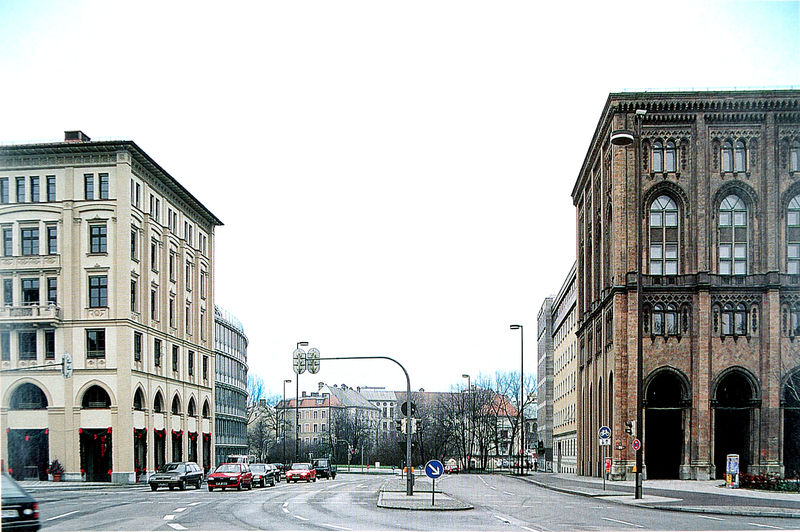
Titel: Nordseite des ehemaligen Maximiliansforums mit neuer Bebauung und Alstadtring, Thomas-Wimmer-Ring, München (Foto von 1996)
Standort: München
Institution: Altstadtring/Maximilianstraße
Schlagwörter: baum, himmel, weiß, bäume, ocker, stadt, braun, fenster, glas, grau, strasse, zeichen, gebäude, rot, architektur, häuser, deutschland, balkon, kübel, ansicht, bogen, fassade, fassaden, ziegel, kahl, backstein, winter, foto, fotografie, photographie, bögen, becher, schild, münchen, kreuzung, gehweg, schilder, farbfoto, straßenlampe, urban, verkehr, etagen, laubengang, stockwerke, autos, ziegelbau, ziegelstein, neugotisch, straßenschilder, urbanistik, laubengänge, ampel, ampeln, arkeaden, düsseldorfer schule, fqassade, grünpflanze, stvo, verkehrsinsel, verkehrszeichen